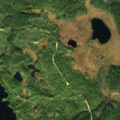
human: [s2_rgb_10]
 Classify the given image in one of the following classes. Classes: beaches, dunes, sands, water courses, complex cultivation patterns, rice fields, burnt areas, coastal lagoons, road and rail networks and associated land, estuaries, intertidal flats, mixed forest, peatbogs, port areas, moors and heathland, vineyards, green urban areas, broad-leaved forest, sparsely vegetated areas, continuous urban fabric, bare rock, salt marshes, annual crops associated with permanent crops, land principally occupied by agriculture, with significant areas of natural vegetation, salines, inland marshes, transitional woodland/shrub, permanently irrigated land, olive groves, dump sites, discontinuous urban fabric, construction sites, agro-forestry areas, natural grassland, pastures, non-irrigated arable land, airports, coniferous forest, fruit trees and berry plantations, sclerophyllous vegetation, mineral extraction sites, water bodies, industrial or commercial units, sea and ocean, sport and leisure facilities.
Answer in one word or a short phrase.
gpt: coniferous forest, peatbogs, water bodies